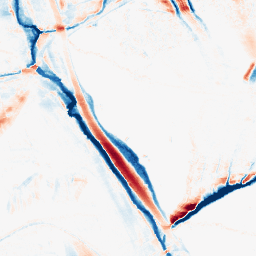
Category: morphological
Decomposition family: morphological_ellipse
Decomposition parameters: operation: average
width: 10
height: 30
Upsampling method: bspline
Upsampling parameters: scale: 8
Upsampling scale: 8